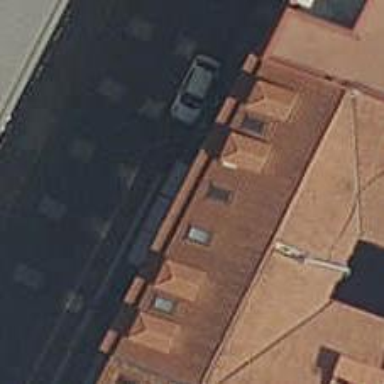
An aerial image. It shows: Restaurant.